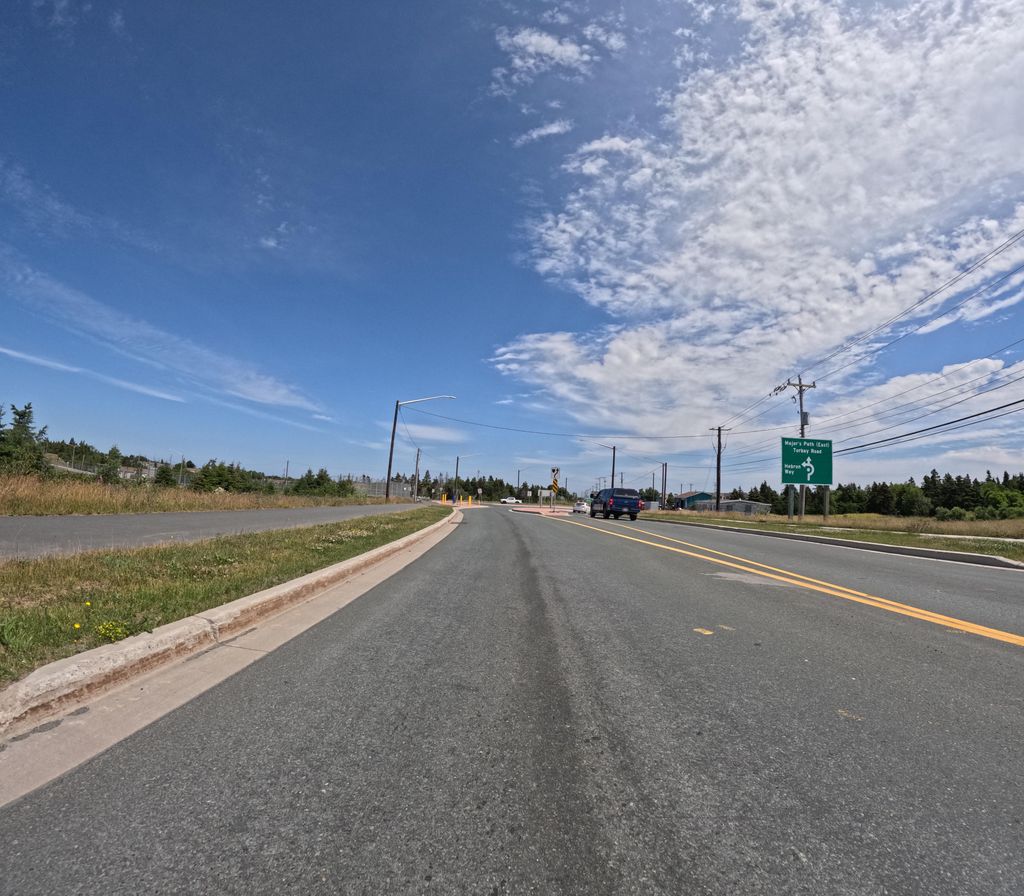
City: st_johns